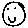
Label: smiley face